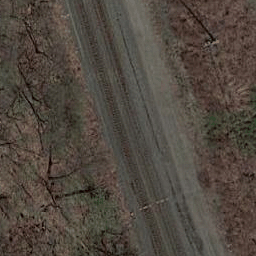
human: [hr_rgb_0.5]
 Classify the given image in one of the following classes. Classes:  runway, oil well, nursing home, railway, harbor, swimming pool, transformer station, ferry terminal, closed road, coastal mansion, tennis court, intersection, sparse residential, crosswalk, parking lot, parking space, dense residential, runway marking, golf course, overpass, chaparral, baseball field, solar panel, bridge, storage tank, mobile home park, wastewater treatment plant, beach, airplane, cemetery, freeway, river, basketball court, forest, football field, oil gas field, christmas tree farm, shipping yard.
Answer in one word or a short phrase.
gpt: railway